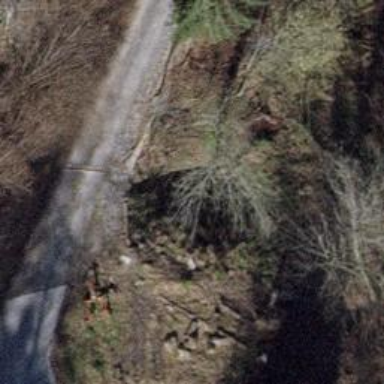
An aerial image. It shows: Culvert tunnel.